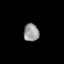
Tissue: lung
Cell type: T cells
Senescence score: 0.2131
Nuclear area (px): 262
Mean DAPI intensity: 153.828